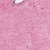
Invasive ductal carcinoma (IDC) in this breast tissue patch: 0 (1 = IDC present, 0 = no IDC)